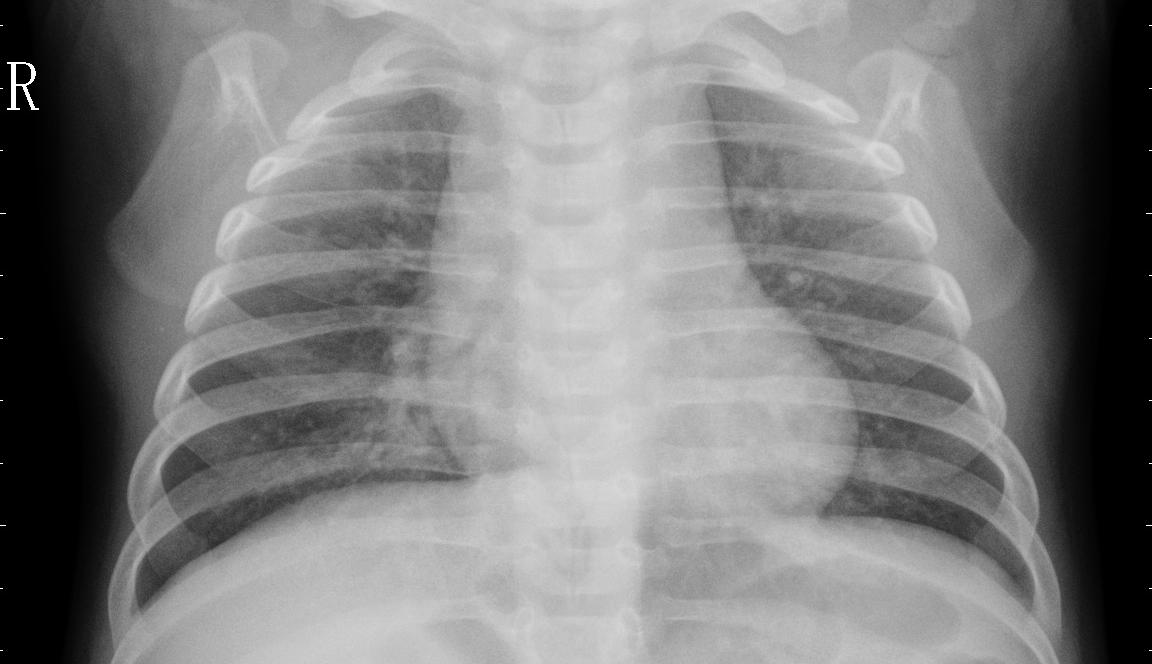
Diagnosis: PNEUMONIA